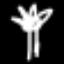
Label: palm tree